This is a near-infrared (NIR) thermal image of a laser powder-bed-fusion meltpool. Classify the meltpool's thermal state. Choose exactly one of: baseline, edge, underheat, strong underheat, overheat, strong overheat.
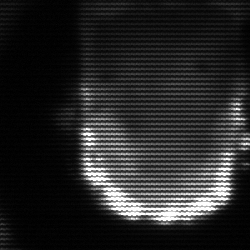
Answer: baseline